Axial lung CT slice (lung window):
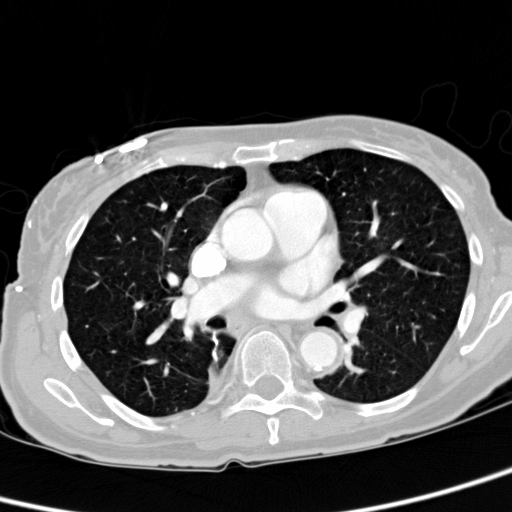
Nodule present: no